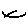
Label: line